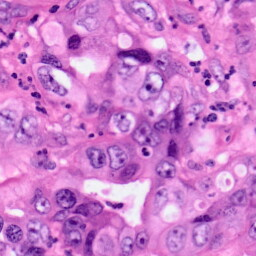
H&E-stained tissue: Pancreatic